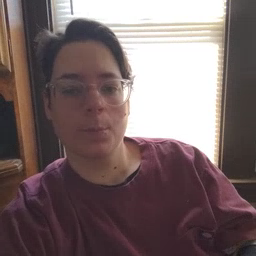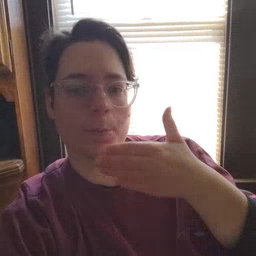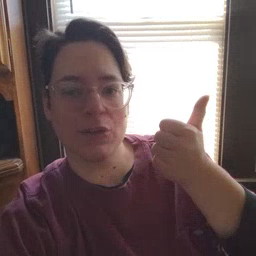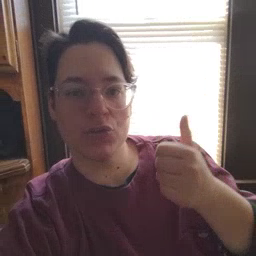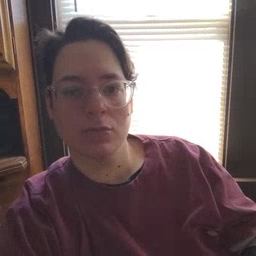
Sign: better